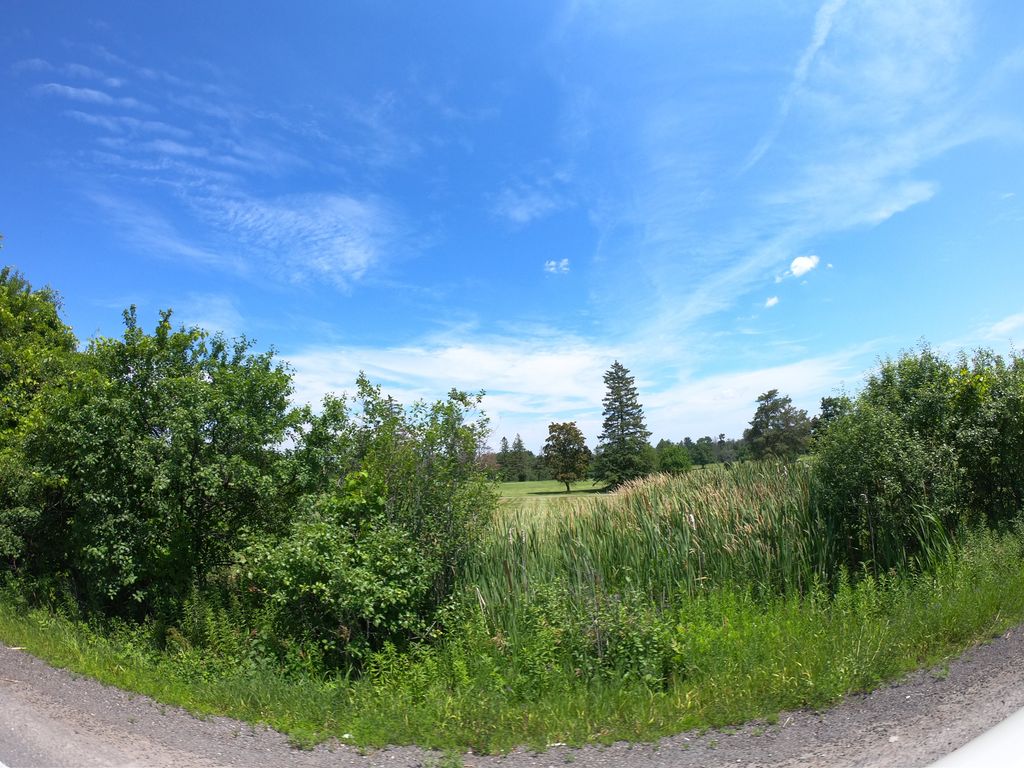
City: ottawa-gatineau